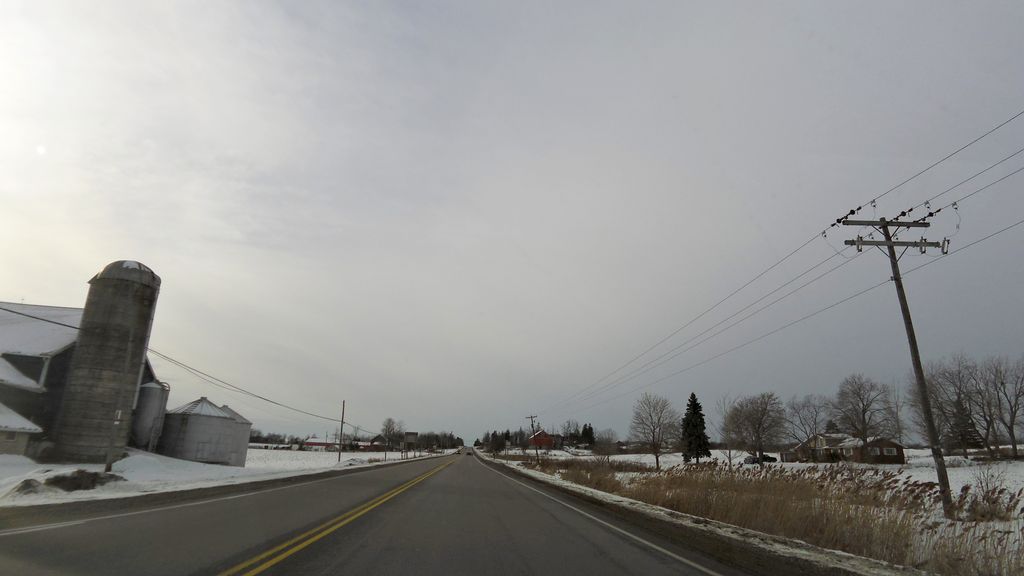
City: hamilton